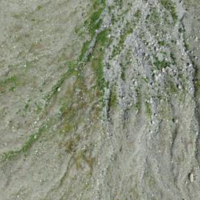
EUNIS habitat code: 48
Species observed at this site:
Bartsia alpina